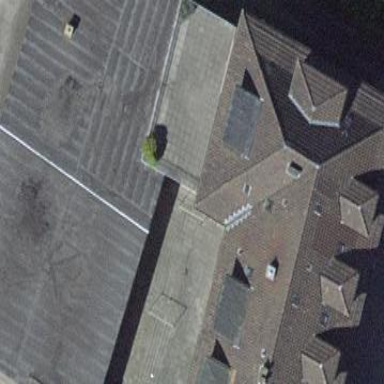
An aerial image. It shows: Building.